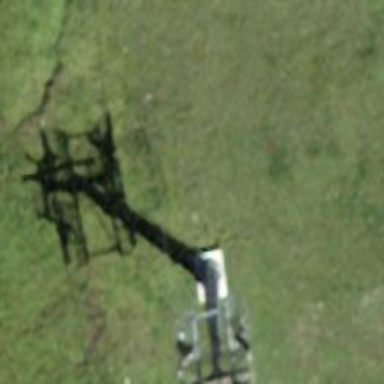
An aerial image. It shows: Pylon for aerialway.